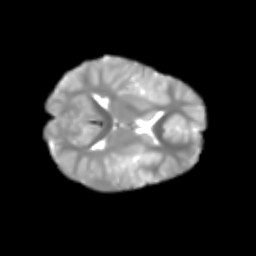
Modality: T2w
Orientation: axial
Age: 7
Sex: female
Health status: healthy